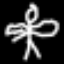
Label: angel